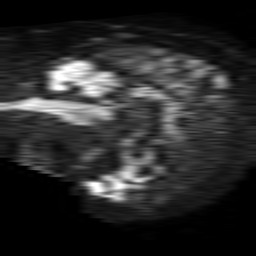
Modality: TRACE
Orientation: sagittal
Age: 64
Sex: male
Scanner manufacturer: philips
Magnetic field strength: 1.5 T
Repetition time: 4.6 s
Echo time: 0.08631 s